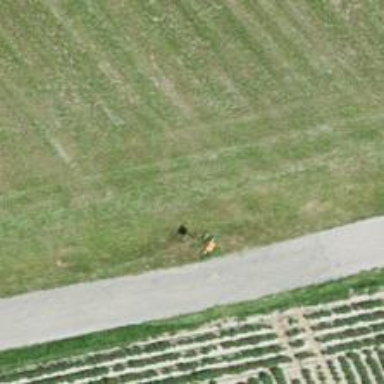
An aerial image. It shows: Aerial marker.